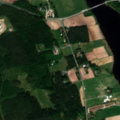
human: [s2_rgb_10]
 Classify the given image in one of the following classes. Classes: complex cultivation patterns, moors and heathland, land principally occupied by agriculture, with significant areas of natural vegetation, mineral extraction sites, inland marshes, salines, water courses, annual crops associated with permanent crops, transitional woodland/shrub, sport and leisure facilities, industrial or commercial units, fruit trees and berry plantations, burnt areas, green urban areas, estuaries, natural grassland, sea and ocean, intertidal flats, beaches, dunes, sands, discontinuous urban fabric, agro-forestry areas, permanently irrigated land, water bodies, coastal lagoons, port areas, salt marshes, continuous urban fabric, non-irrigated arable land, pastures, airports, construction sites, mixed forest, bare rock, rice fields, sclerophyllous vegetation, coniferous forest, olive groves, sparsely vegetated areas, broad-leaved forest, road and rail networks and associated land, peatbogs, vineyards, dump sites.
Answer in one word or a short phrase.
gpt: non-irrigated arable land, land principally occupied by agriculture, with significant areas of natural vegetation, coniferous forest, mixed forest, water bodies